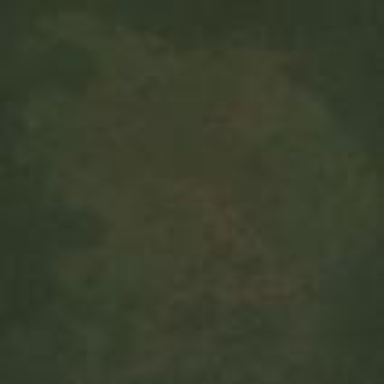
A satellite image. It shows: Savanna grassland.